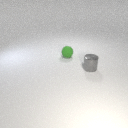
small gray metal cylinder to the right of small green rubber sphere